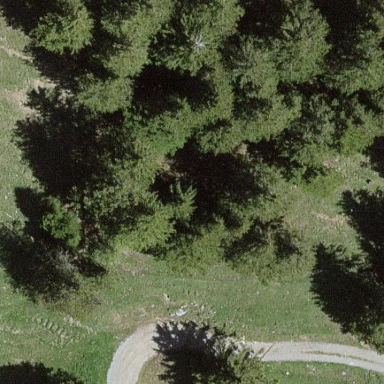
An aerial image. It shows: Forest area.